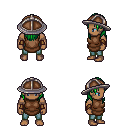
a pixel art fantasy rpg character, male body template, human, dark skin, brown tunic, teal pants, green long hairstyle, chain helm, cloth bracers, four views (front, back, left, right), 2x2 character sprite sheet, small pixel art, hard edges, no anti-aliasing